Field crop: maize
Growth stage: 2
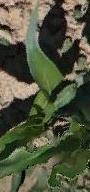
Species: maize